Interaction volume radius: 10 \u00c5
Interaction volume height: 15 \u00c5
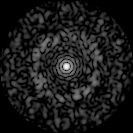
Disorder parameter: 0.8323